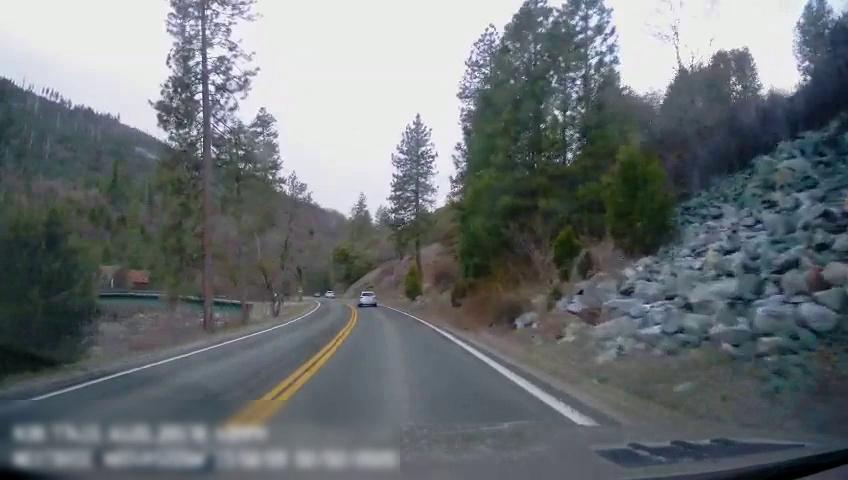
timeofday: Day
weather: Cloudy
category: Drivable Space
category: Vehicles | Car
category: Vehicles | SUV
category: Lanes | Current Lane
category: Lanes | Current Lane
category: Lanes | Opposite Lane